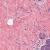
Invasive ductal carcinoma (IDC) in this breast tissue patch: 1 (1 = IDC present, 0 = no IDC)